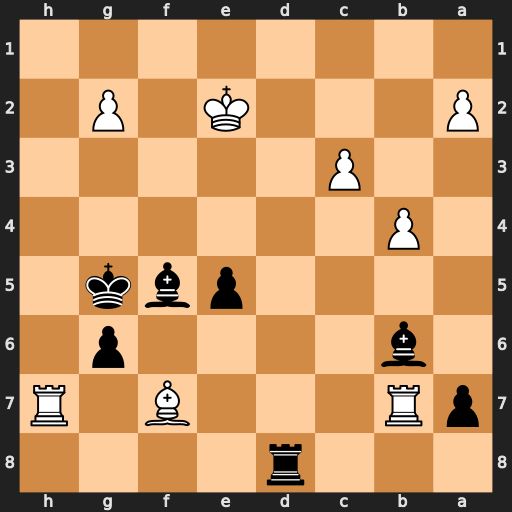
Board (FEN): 3r4/pR3B1R/1b4p1/4pbk1/1P6/2P5/P3K1P1/8
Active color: b
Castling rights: -
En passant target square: -
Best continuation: Bg4+ Kf1 Rd1#